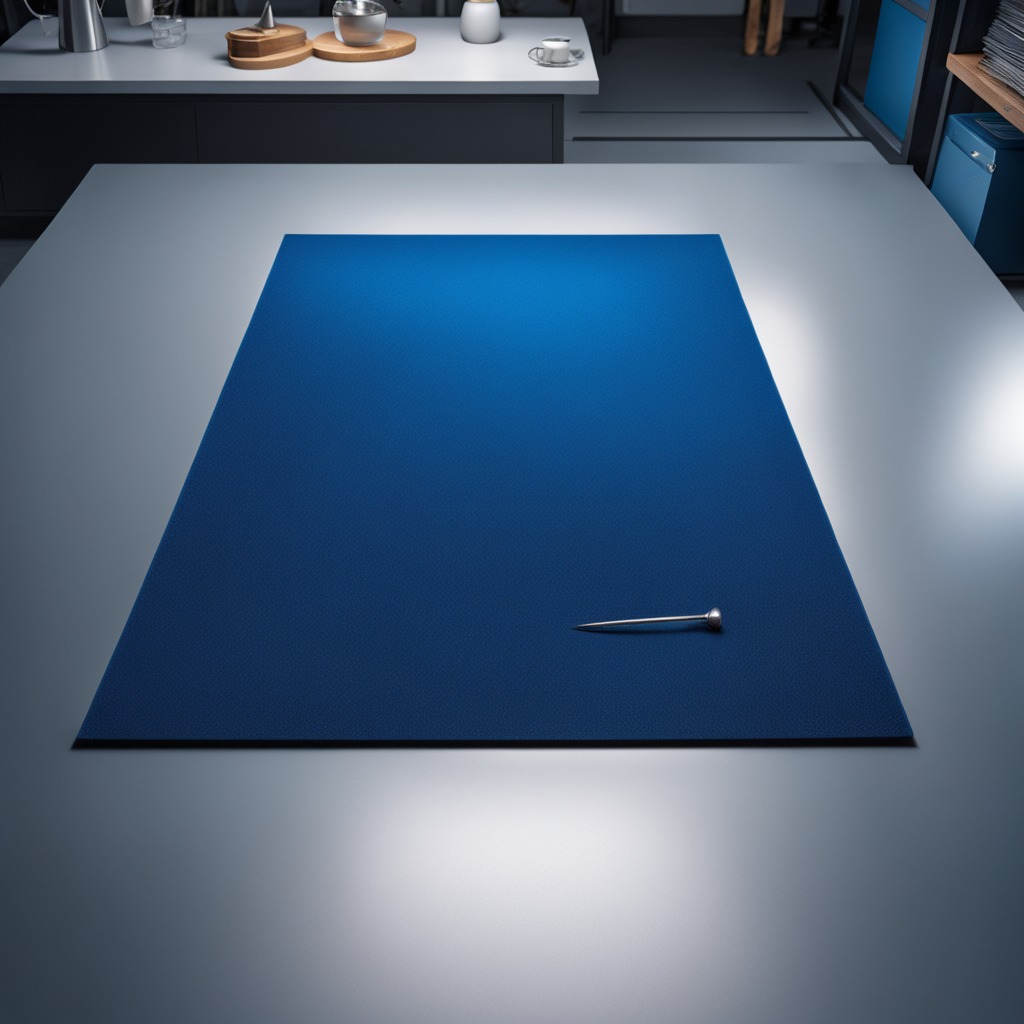
A iron nail lies on the tabletop.